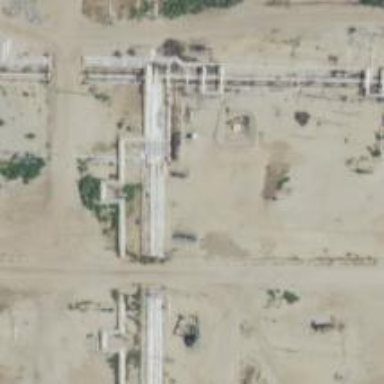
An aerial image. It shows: Petroleum well that is man-made.